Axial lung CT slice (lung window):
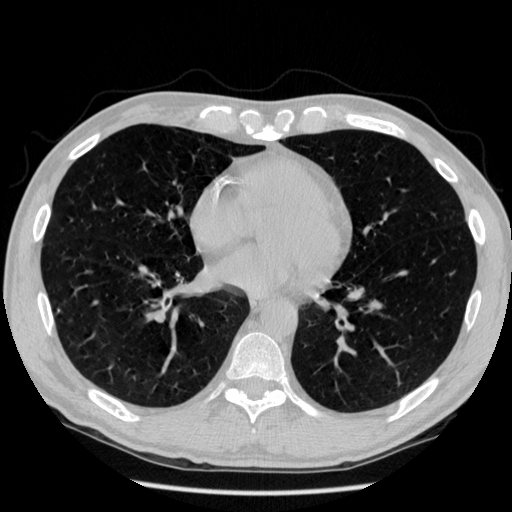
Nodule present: no